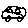
Label: car